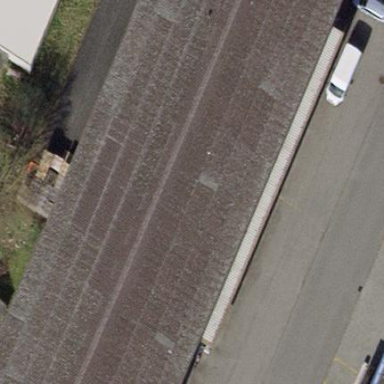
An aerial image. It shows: Commercial building.